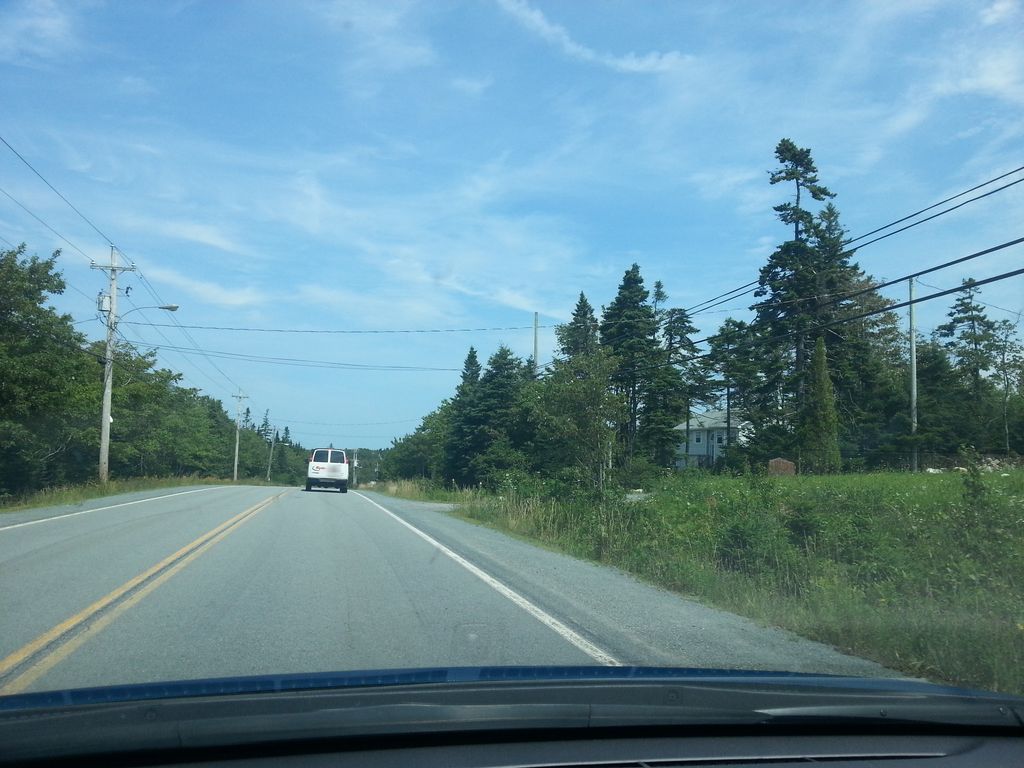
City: halifax